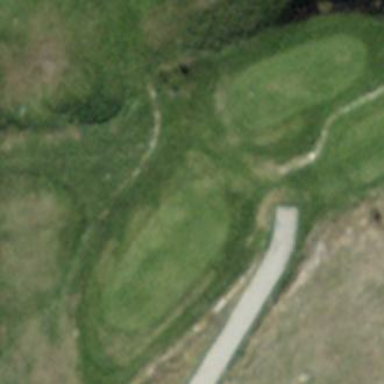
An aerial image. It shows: Grassy area designated as golf tee.